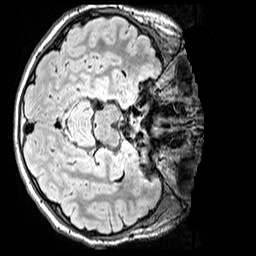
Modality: FLAIR
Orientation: axial
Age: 13
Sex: male
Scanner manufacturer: siemens
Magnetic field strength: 3 T
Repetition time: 5 s
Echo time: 0.388 s